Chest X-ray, AP view. Patient: 56 years old, sex F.
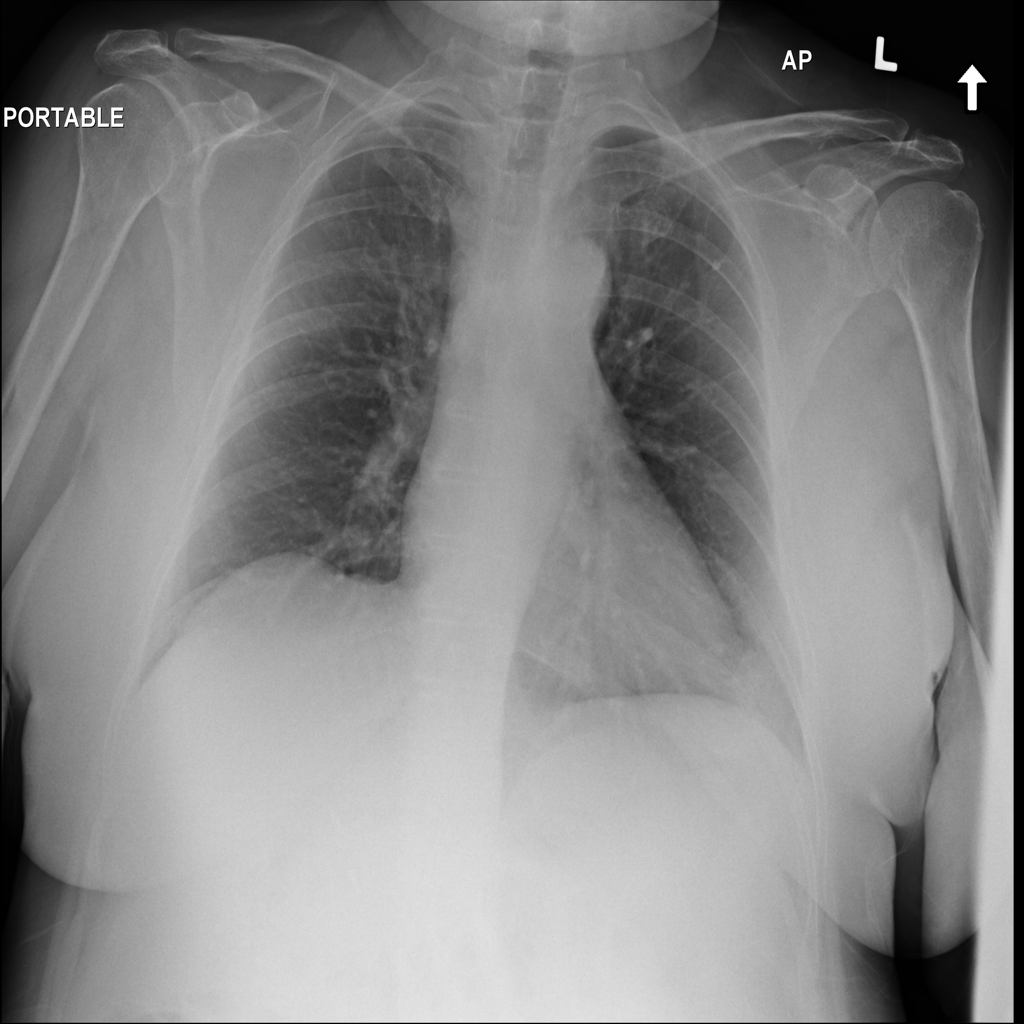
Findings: No Finding